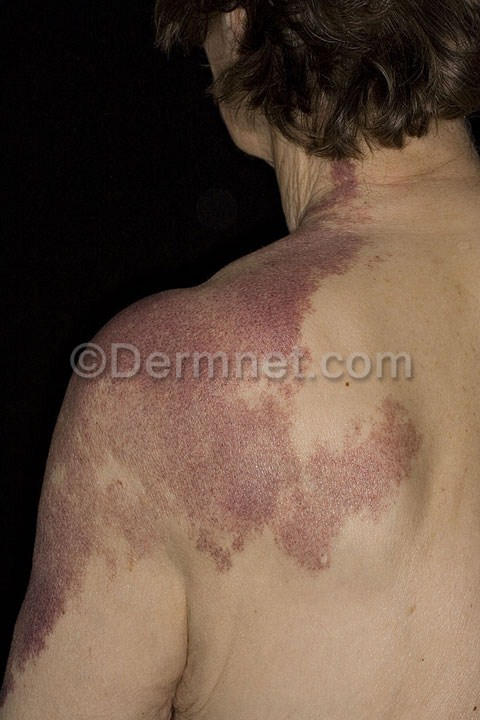
Disease: Vascular Tumors